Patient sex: M
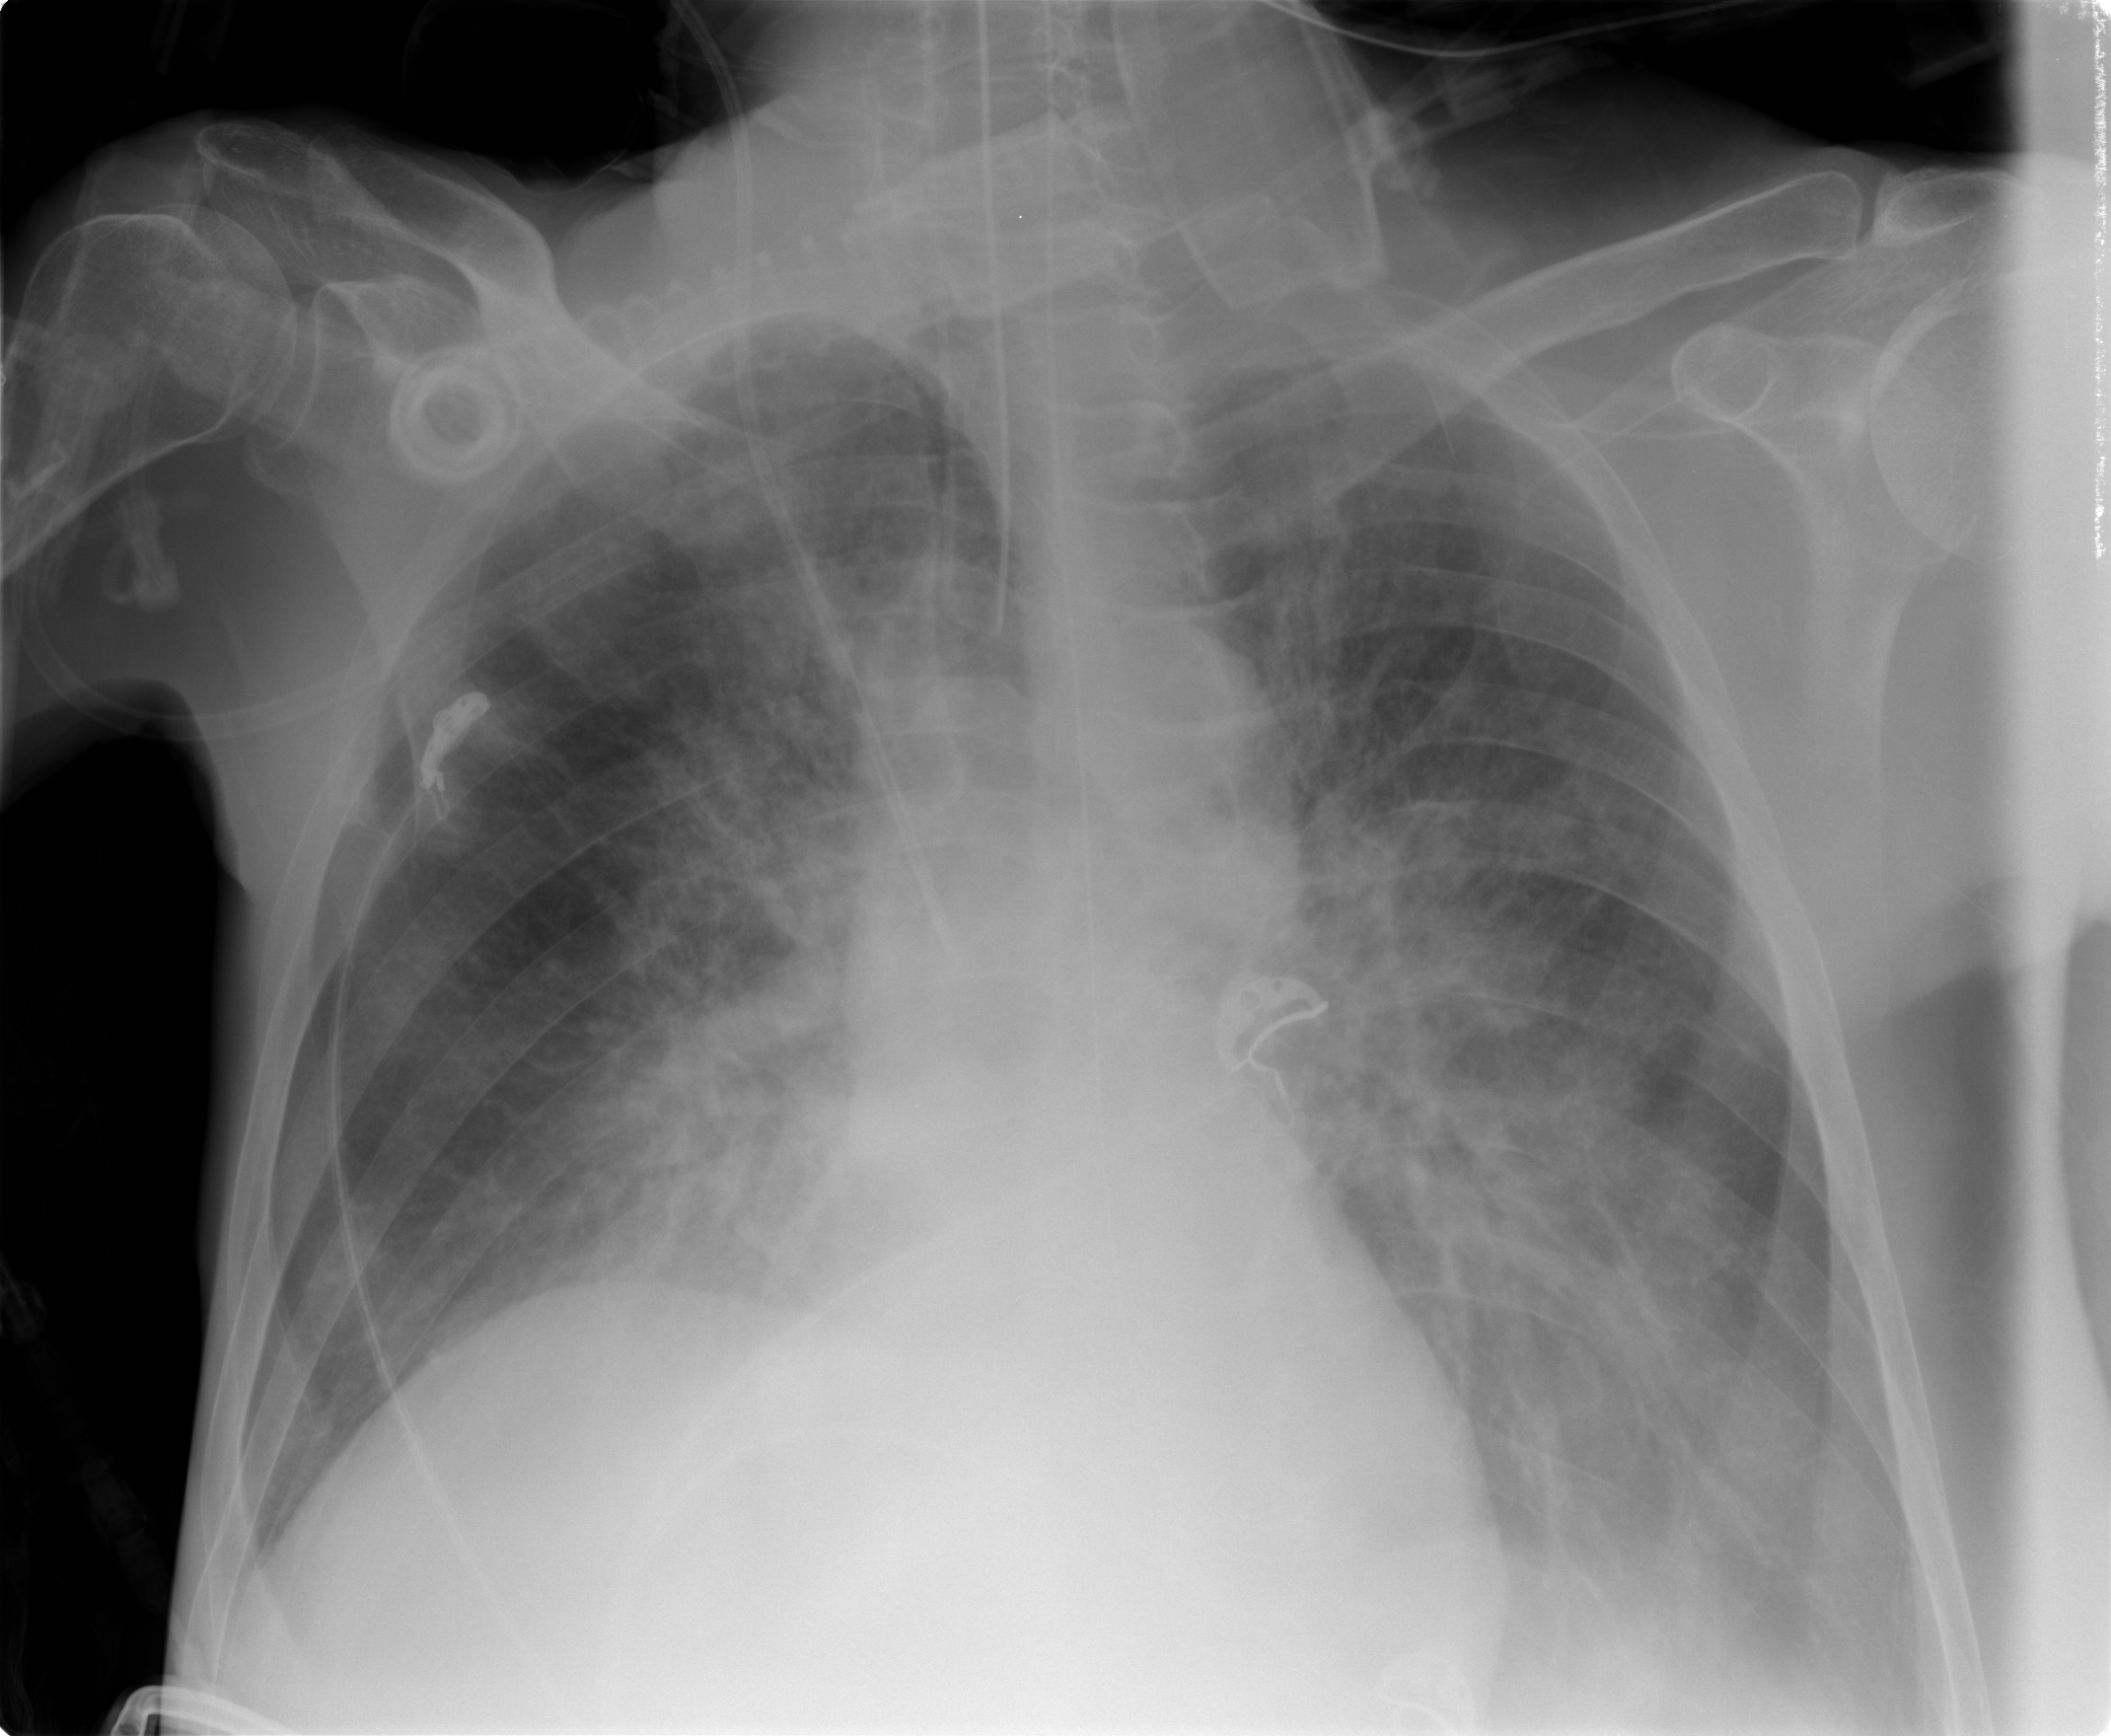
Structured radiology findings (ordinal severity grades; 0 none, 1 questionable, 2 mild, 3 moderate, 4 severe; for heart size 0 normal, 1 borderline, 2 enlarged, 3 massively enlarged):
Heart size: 0
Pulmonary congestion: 3
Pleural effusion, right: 1
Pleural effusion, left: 2
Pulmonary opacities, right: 0
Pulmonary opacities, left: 0
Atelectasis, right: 2
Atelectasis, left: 2